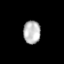
Tissue: lung
Cell type: Endothelial cells
Senescence score: 0.2142
Nuclear area (px): 391
Mean DAPI intensity: 182.793